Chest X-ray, AP view. Patient: 57 years old, sex M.
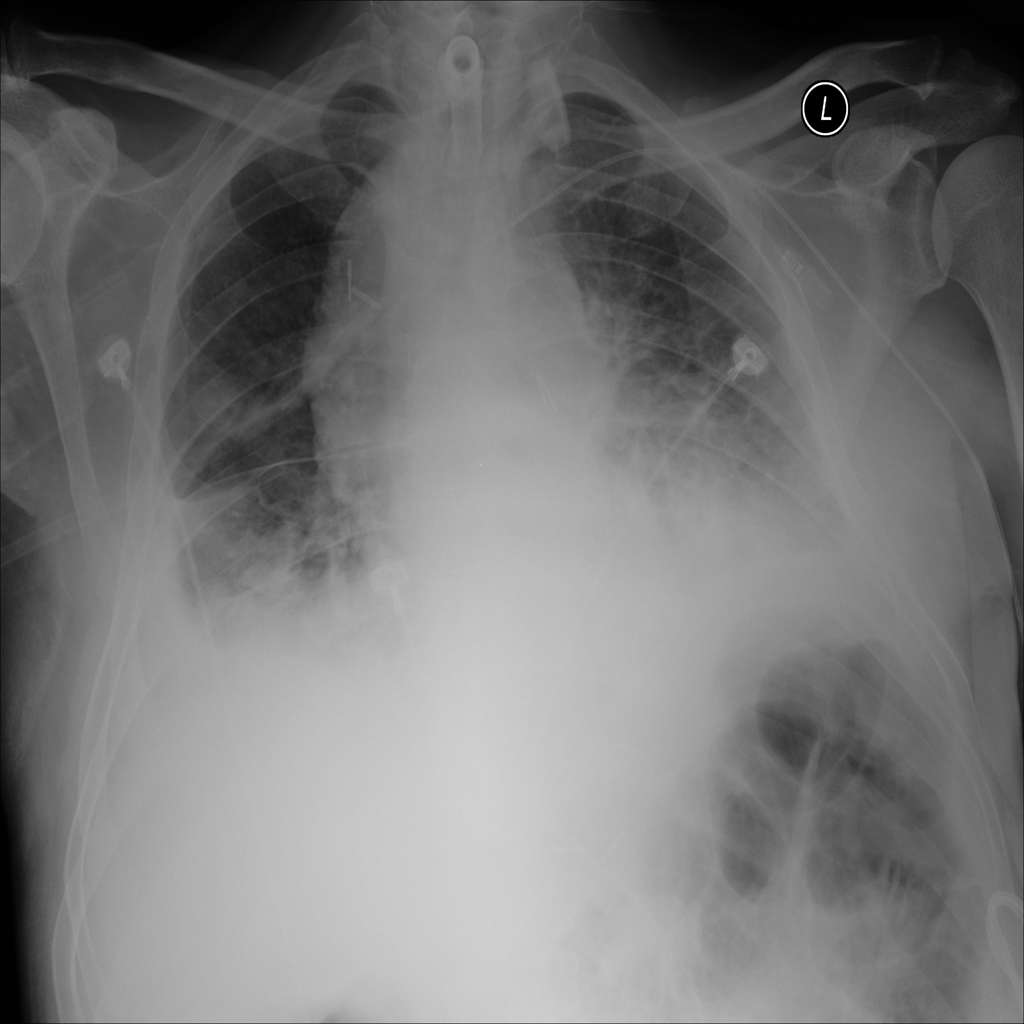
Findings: Effusion